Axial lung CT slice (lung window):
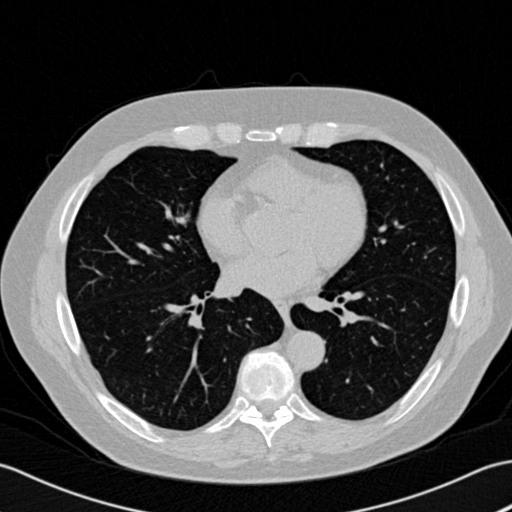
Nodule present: no